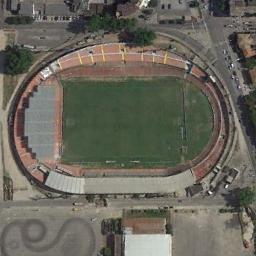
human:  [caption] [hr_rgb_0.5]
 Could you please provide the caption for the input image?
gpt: The stadium is on the bare land next to some buildings and trees .

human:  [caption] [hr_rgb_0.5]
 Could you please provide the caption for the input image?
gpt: This stadium is a baseball field .

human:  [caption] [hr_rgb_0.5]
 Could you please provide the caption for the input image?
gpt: Oval stadium surrounded by roads and buildings .

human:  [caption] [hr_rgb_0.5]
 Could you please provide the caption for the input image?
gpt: There are many cars near the stadium .

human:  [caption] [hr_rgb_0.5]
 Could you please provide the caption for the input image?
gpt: There are some green trees beside the stadium .